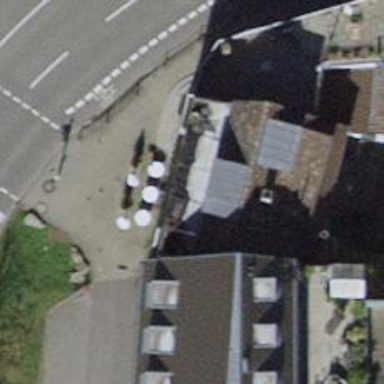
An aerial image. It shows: Pub.